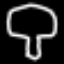
Label: mushroom